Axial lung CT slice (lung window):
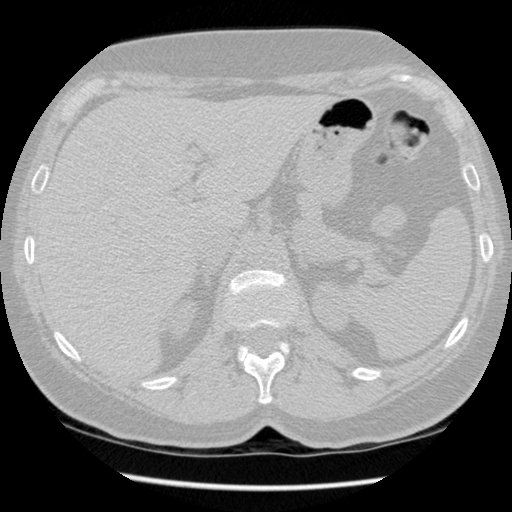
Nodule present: no